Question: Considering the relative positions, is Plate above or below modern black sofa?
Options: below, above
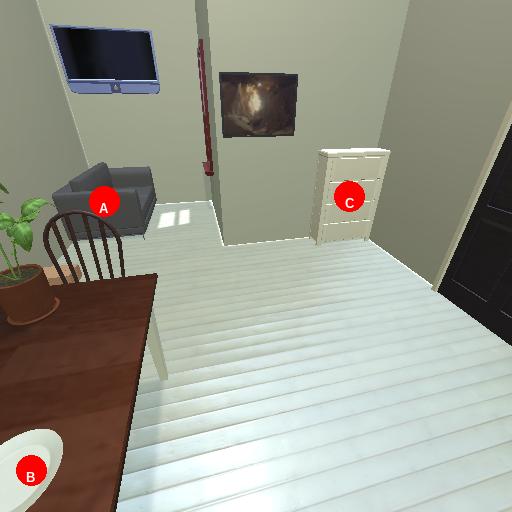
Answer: below